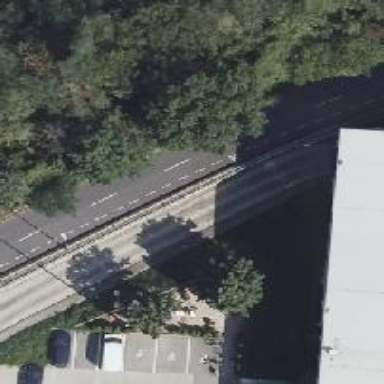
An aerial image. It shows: Service road with asphalt surface. There is cycle lane on the left side.